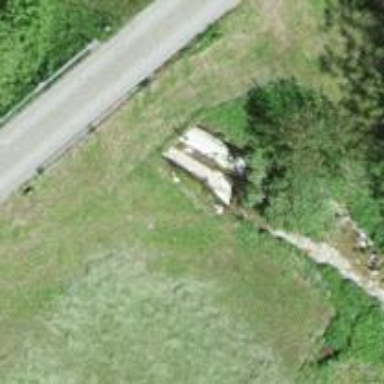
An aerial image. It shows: Culvert tunnel.